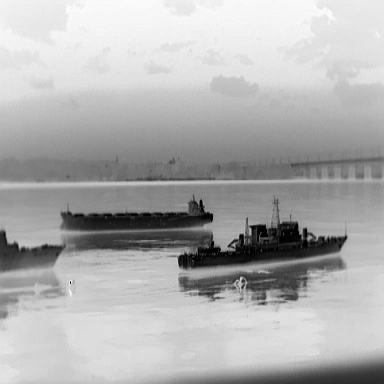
There are two warships in the infrared image.